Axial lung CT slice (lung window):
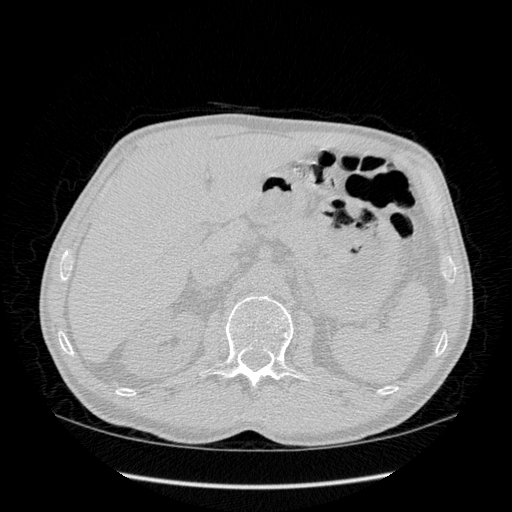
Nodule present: no